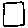
Label: square